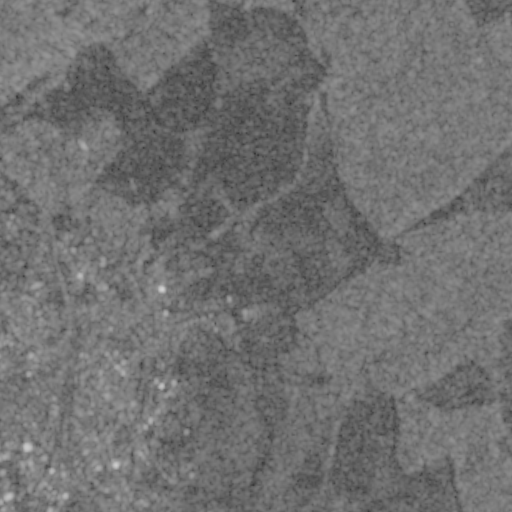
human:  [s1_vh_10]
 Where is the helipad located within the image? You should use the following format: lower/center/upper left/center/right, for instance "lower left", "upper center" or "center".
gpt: The helipad is located in the lower center of the image.
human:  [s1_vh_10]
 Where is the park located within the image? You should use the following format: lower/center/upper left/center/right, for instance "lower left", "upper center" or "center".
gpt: The park is located in the lower left of the image.
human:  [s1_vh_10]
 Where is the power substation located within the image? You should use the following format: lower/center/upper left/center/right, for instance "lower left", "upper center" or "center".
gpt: The power substation is located in the center of the image.
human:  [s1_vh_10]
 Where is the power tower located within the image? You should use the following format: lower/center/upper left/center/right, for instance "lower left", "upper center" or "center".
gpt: The power tower is located in the lower center of the image.
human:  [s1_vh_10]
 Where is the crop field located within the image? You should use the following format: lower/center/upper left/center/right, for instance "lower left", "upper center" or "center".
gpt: There is no crop field in the image.

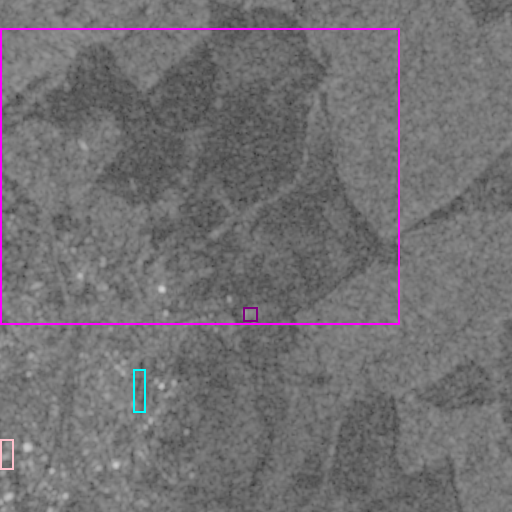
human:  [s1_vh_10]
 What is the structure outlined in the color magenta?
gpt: The structure outlined in magenta is a crop field.
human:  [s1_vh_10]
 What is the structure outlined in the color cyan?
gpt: The structure outlined in cyan is a park.
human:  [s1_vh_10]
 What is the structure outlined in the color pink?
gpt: The structure outlined in pink is a parking lot.
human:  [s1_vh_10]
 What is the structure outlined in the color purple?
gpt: The structure outlined in purple is a power substation.
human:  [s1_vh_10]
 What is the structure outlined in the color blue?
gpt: There is no blue outline.